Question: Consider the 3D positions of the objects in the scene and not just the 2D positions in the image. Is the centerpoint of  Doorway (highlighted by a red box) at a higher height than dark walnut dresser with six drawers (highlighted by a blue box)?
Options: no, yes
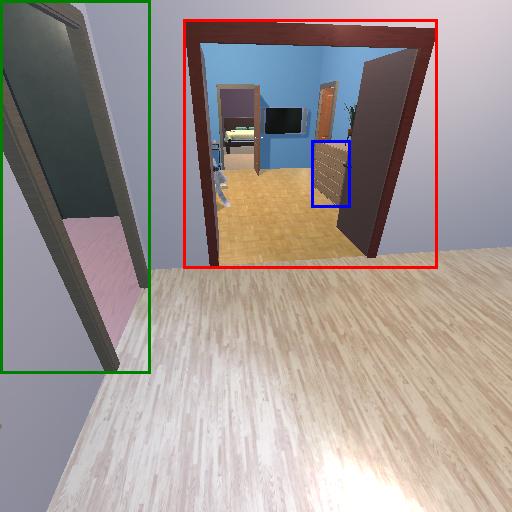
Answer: no